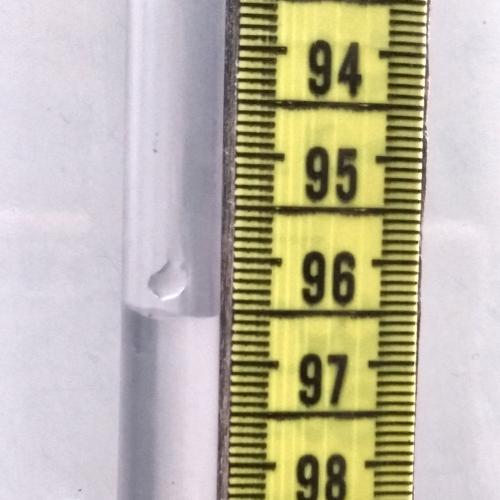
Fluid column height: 96.6 cm